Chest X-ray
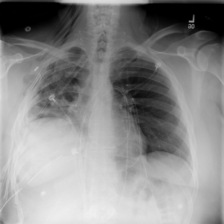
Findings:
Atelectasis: negative
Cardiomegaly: negative
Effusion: negative
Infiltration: positive
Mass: negative
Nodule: negative
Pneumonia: negative
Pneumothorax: positive
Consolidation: negative
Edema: negative
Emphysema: positive
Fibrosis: negative
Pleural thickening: negative
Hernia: negative